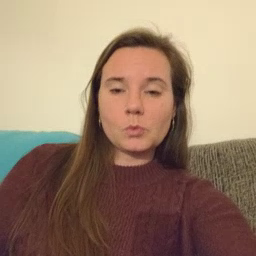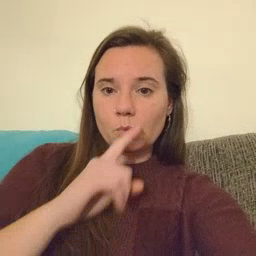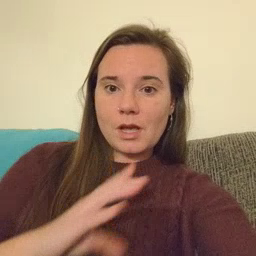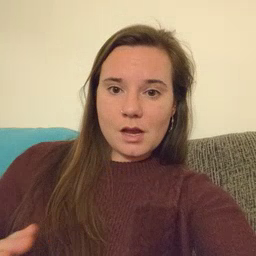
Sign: quiet